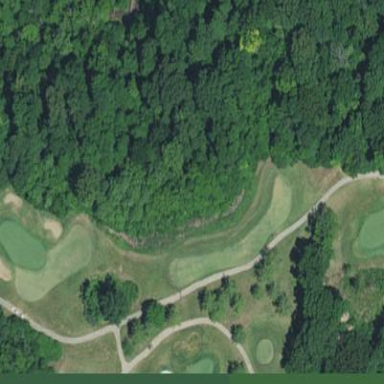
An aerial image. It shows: Golf tee on grassy land.